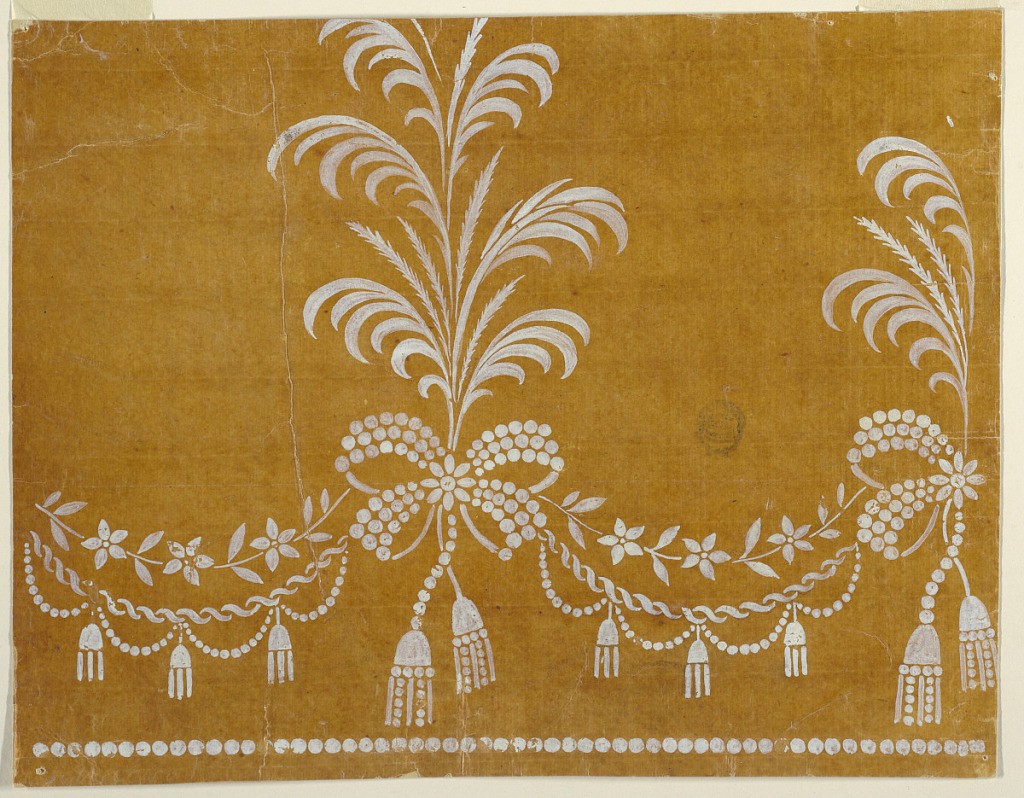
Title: Design for a Woven Border of the "Fabrique de St. Ruf"
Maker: Fabrique de Saint Ruf, Lyon, France
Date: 1800–1825
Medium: Brush and white gouache on glazed tracing paper
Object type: Drawing
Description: Nosegays, of which one is nearly entirely shown and another partially, form a vertical row connected by festoons. They are compsoed of two kinds of feathery leaves and are fastened to a bowknot with tassels and partially formed by beads. The festoons consist of a flower stem, two entwined ribbons with tassels, a chain of beads. A row of beads is at the bottom.